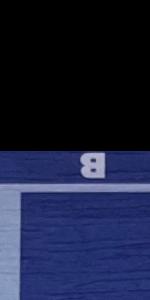
Label: Empty